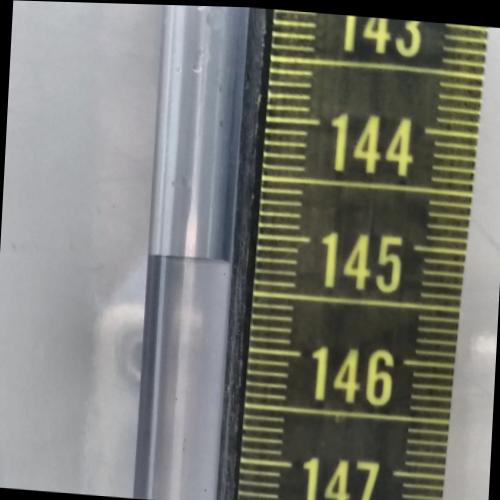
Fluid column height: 145.3 cm